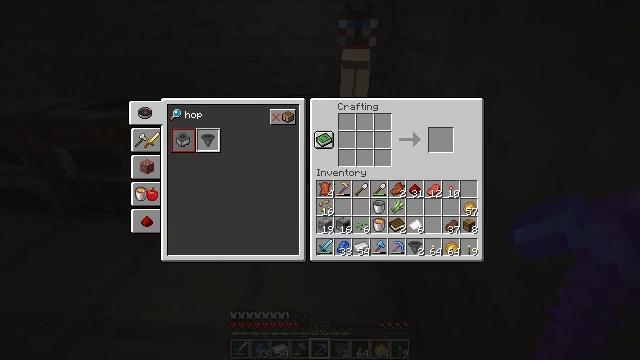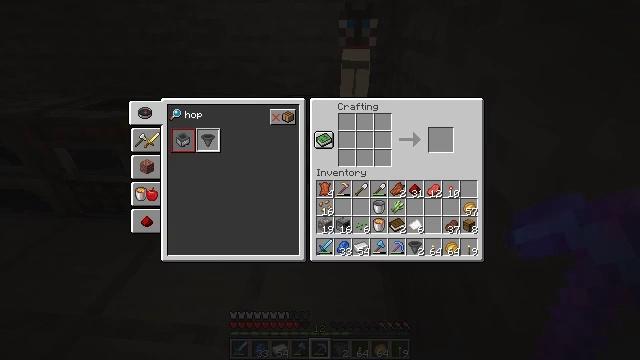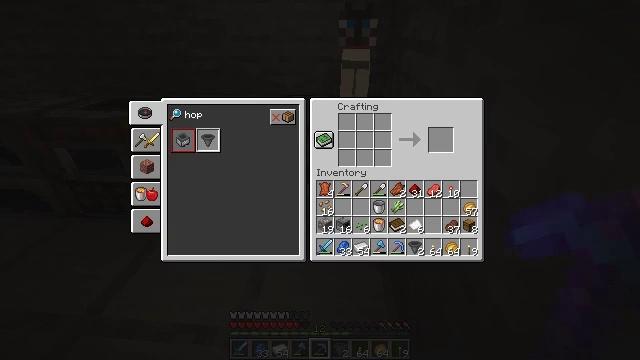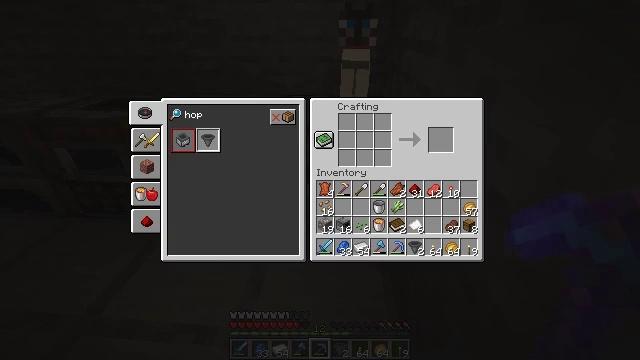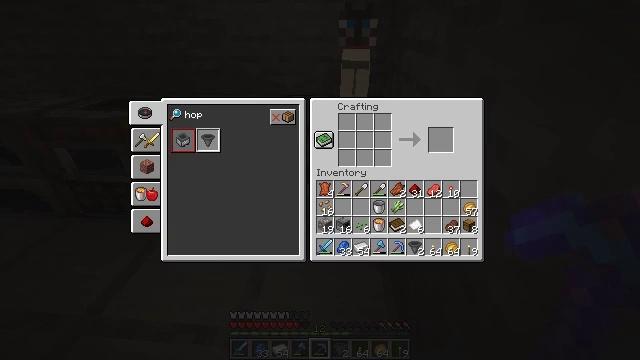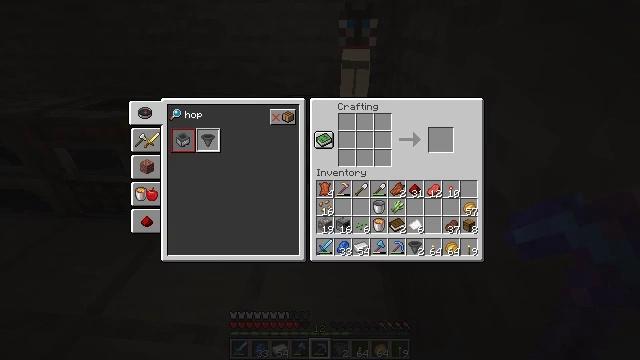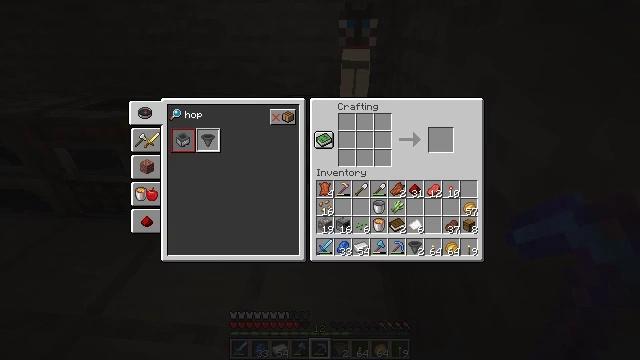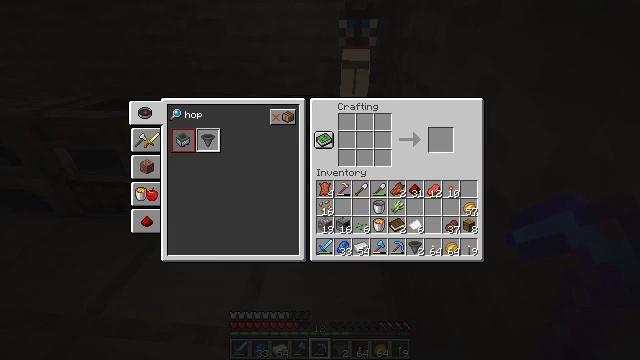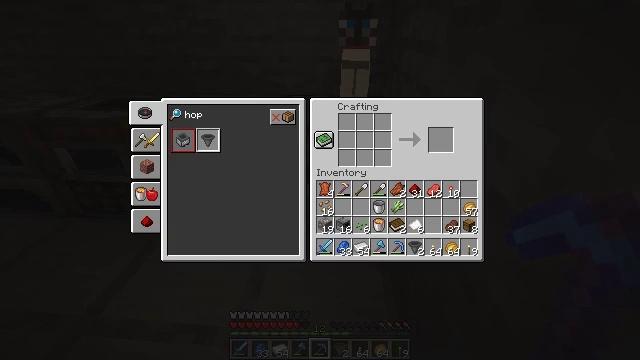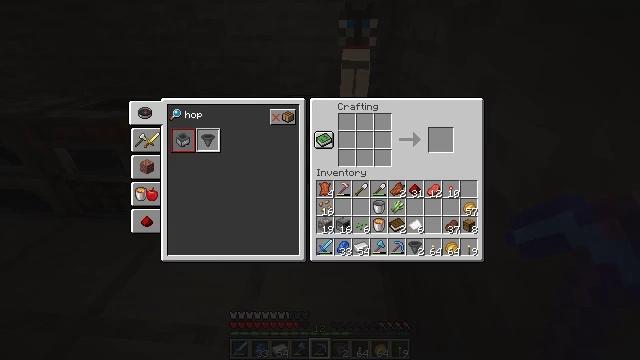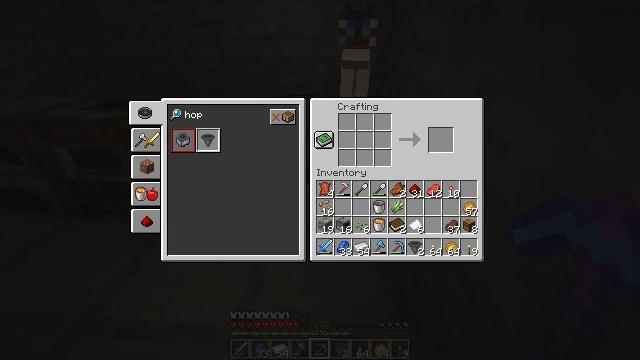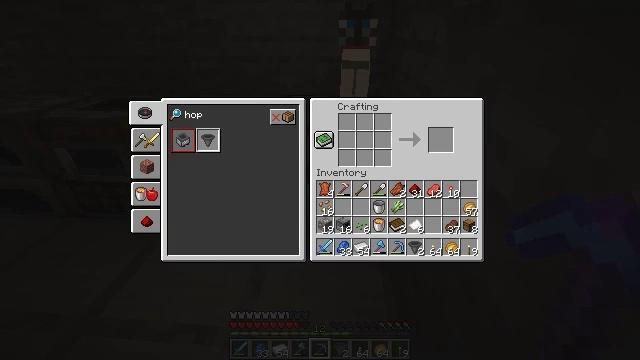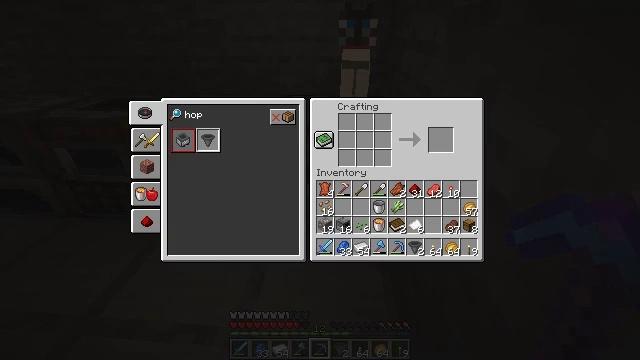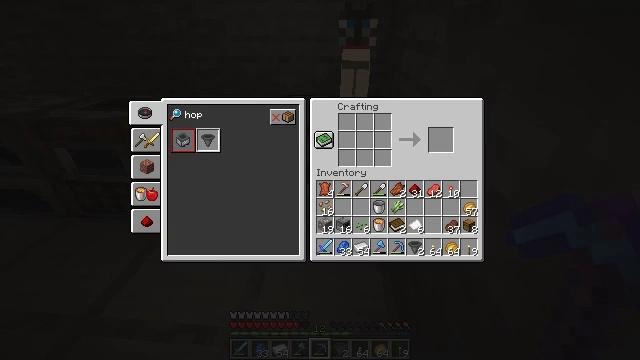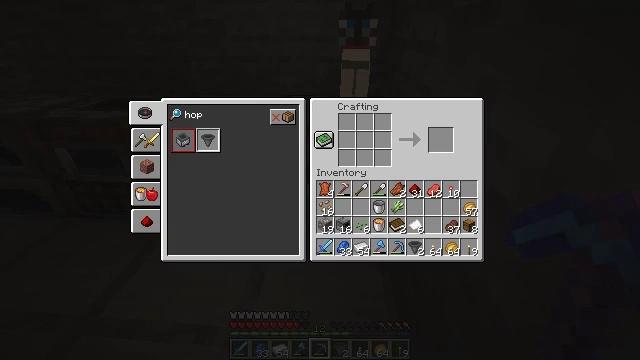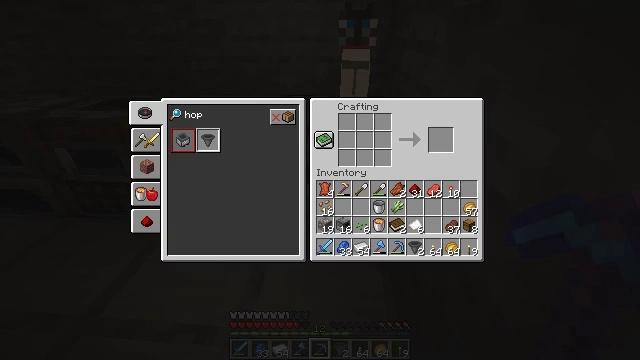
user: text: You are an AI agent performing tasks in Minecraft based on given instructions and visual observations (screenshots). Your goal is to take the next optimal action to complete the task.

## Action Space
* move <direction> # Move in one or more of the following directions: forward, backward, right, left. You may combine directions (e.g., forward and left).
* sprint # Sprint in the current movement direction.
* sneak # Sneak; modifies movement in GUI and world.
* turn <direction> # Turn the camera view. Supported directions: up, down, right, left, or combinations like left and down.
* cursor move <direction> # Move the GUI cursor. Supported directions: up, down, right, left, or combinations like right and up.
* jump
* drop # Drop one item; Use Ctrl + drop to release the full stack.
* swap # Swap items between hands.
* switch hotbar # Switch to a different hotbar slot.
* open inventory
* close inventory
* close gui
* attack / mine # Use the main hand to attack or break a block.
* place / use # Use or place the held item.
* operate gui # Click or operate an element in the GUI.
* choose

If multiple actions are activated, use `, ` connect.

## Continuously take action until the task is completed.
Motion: motion action
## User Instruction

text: Use iron ingots at the crafting table to make a minecart.
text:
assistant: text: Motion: no_op
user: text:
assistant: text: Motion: no_op
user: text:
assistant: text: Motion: no_op
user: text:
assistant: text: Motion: no_op
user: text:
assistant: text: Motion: no_op
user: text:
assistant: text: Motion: no_op
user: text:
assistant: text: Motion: no_op
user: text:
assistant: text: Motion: no_op
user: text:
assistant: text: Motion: no_op
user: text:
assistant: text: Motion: no_op
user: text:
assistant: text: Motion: no_op
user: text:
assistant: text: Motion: no_op
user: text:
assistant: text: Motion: no_op
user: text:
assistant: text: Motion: no_op
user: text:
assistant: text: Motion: no_op
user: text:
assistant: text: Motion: no_op
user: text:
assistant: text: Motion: no_op
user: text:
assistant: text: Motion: no_op
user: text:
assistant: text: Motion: no_op
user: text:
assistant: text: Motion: no_op
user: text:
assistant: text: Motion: no_op
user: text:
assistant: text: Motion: no_op
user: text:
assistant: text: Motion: no_op
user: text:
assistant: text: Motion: no_op
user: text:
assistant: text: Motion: no_op
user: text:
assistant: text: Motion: no_op
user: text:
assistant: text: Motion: no_op
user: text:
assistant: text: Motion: no_op
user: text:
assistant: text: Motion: no_op
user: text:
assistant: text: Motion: no_op